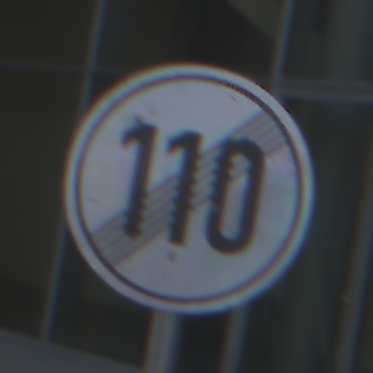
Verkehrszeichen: EndeGeschwindigkeit110
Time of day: SunriseSunset
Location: Outdoor (Urban)
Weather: PartlyCloudy
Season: NotSpecified
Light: Natural